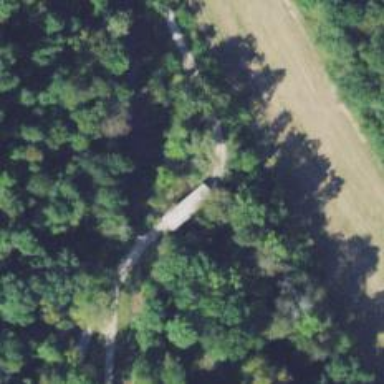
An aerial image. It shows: Unclassified road with covered bridge.